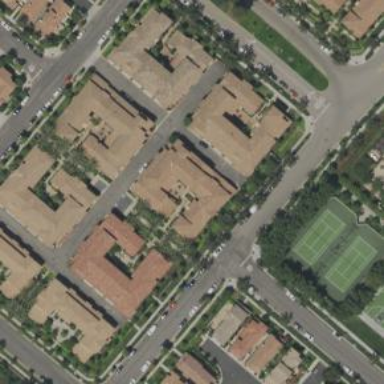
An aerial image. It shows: Apartments building with pyramidal roof.